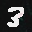
Label: 3